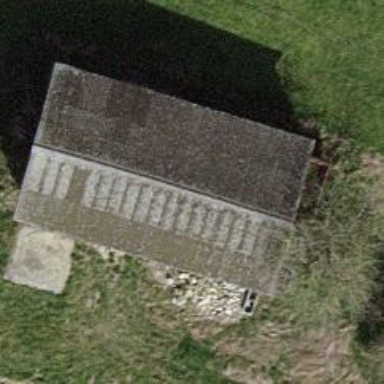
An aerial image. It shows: Farm auxiliary building.